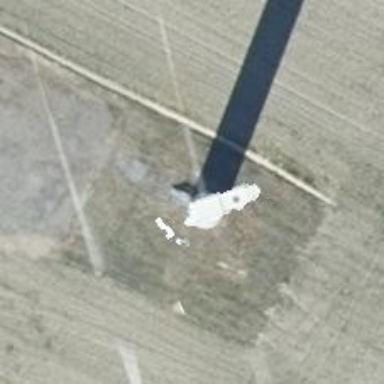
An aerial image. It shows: Wind generator with horizontal axis. The wind turbine is from Vestas.